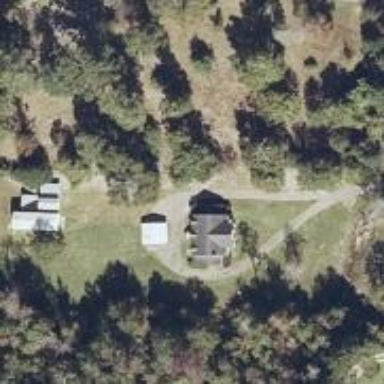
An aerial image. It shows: Driveway.